Question: For reference, see this question: <URL>
The OP is having trouble with the smoothness of the gradient, but from the discussion it seems that that's only when using alpha transparency.
---
Here's the gradient I'm using:
'''
div {
background: radial-gradient(
#000 30%,
transparent 30%, transparent 40%,
#000 40%, #000 60%,
transparent 60%
);
}
'''
As you can see, it's using hard stops (so no color transition) and no 'rgba' (so no alpha either). Still, in Chrome (tested in 23 on Windows 7) it's rendered extremely pixelated:

Is this just the way Chrome handles these things, or am I missing something? Is there anything that can be done to smoothen it out a bit (short of using an image, obviously)?
Here's the fiddle: <URL>
---
<URL>.
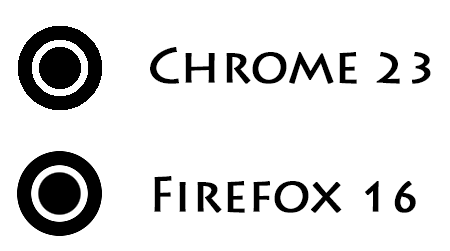
Answer: It is a rendering problem by Chrome, you can create the smoothing yourself by adjusting the shape slightly. See my update to your fiddle
<URL>
'''
div {
width: 100px;
height: 100px;
background: radial-gradient(#000 30%, transparent 30%, transparent 40%, #000 40%, #000 60%, transparent 60%);
}
div.new {
background: radial-gradient(#000000 30%, transparent 32%, transparent 38%, #000000 40%, #000000 60%, transparent 62%) repeat scroll 0 0 transparent;
height: 100px;
width: 100px;
}
'''